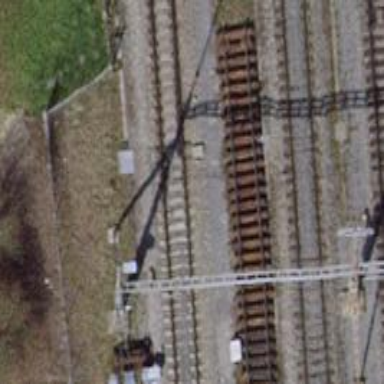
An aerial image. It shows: Railway switch.